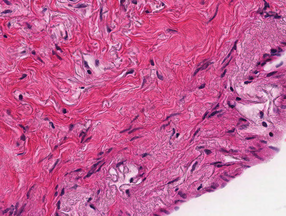
Tumor epithelial tissue: no
Tumor-associated stroma tissue: yes
Normal tissue: no